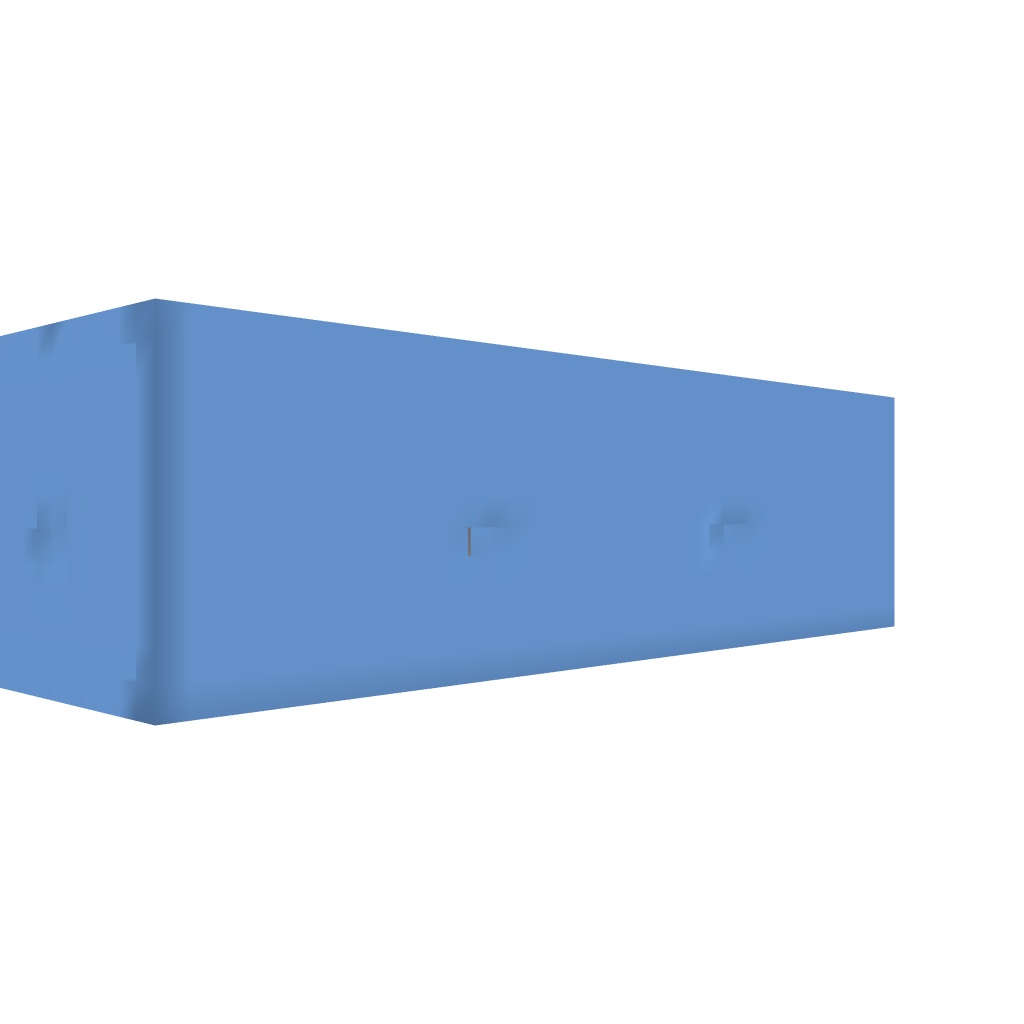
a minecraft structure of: Salvage and Attack Submarine Nautilus bad low quality